Question: I'm experimenting with meteor and the sign in/up functionality.
I have these packages installed:
standard-app-packages
autopublish
insecure
accounts-password
accounts-facebook
bootstrap-3
accounts-ui-bootstrap-3
accounts-base
But when I run my app and try to configure the Facebook login nothing happens.
Here is my stack-trace:
'''
Exception from Deps recompute function: TypeError: object is not a function
at Object.Template._configureLoginServiceDialog.configurationSteps (http://localhost:3000/packages/accounts-ui-bootstrap-3.js?21b2fec0bad5c23734094f20fe2979c4b10cfde9:2021:59)
at http://localhost:3000/packages/ui.js?9419ac08328918a04e7a49464a988d45f851e1b0:3031:25
at _.extend.withValue (http://localhost:3000/packages/meteor.js?439f867e12888606900664d4463e1b3ee3644e44:790:17)
at http://localhost:3000/packages/ui.js?9419ac08328918a04e7a49464a988d45f851e1b0:3028:33
at Spacebars.call (http://localhost:3000/packages/spacebars.js?8988006be5c29dbe17997e9691a21dce4e537665:170:18)
at Spacebars.mustacheImpl (http://localhost:3000/packages/spacebars.js?8988006be5c29dbe17997e9691a21dce4e537665:107:25)
at Object.Spacebars.mustache (http://localhost:3000/packages/spacebars.js?8988006be5c29dbe17997e9691a21dce4e537665:111:39)
at http://localhost:3000/packages/accounts-ui-bootstrap-3.js?21b2fec0bad5c23734094f20fe2979c4b10cfde9:750:42
at http://localhost:3000/packages/ui.js?9419ac08328918a04e7a49464a988d45f851e1b0:2482:21
at _assign._compute (http://localhost:3000/packages/deps.js?4a82362ae66e863a1c1a8b0a5fec6f665e2038d1:228:38)
'''
Here is a screenshot:

So when I press the Configure Facebook Login button nothing happens.
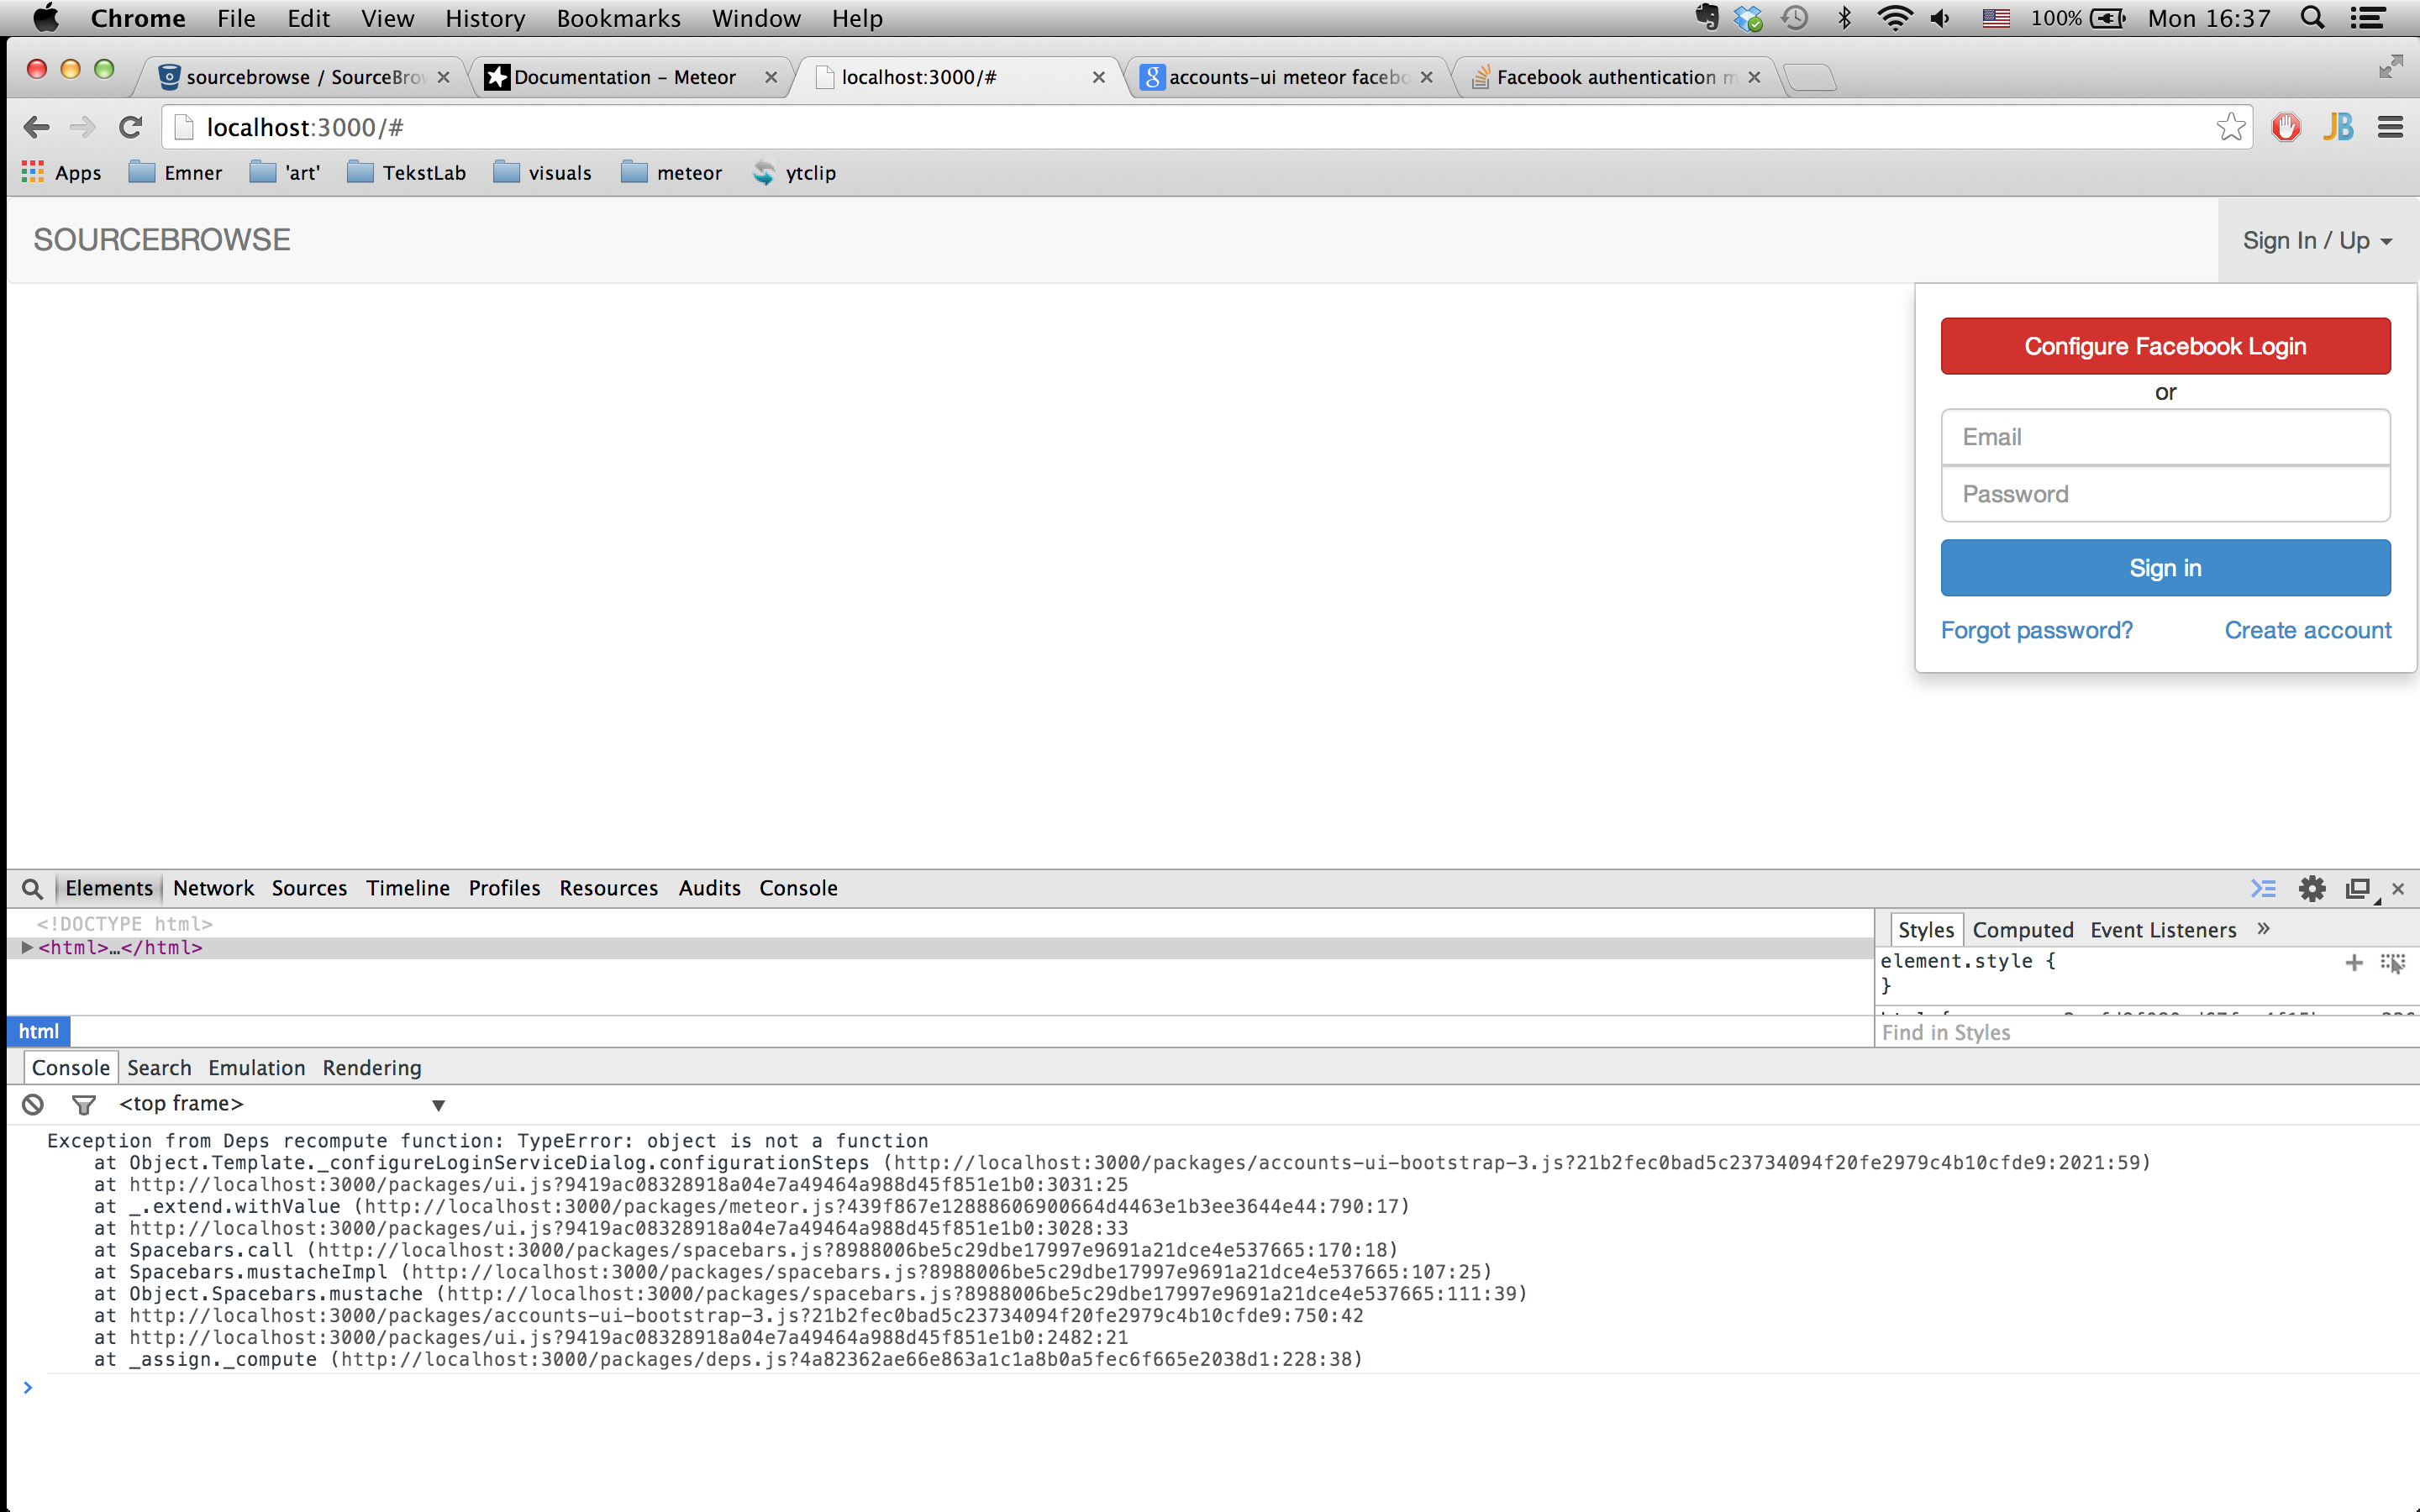
Answer: I'm not sure what's causing your issue but I can recommend a solution.
add the package 'service-configuration'
Create a file on the server side called 'config.js' or something similar and add:
'''
Meteor.startup(function () {
environment = process.env.NODE_ENV;
try {
if (environment == 'production') {
ServiceConfiguration.configurations.remove({
service: "facebook"
});
ServiceConfiguration.configurations.insert({
"service" : "facebook",
"appId" : "<APP_ID>",
"secret" : "<APP_SECRET>"
});
}
} catch(error) {
console.log(error.message);
}
});
'''
The environment stuff is optional but can be useful as you'll likely need different app credentials for each host-server you login from.
You can add any service to your application in the same way but be careful as some of them use different object keys.
Twitter is '{"service": "twitter", "consumerKey": "<KEY>", "secret": "<SECRET_KEY>"}'
Google is '{"service" : "google", "clientId" : "<KEY>", "secret" : "<SECRET_KEY>"}'
I'll let you find out any others for yourself.
More information about setting up service configuration can be found in the <URL>